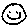
Label: smiley face